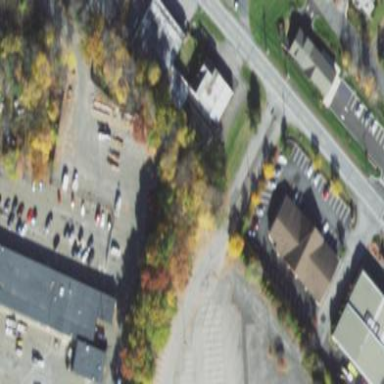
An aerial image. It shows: Retail building.